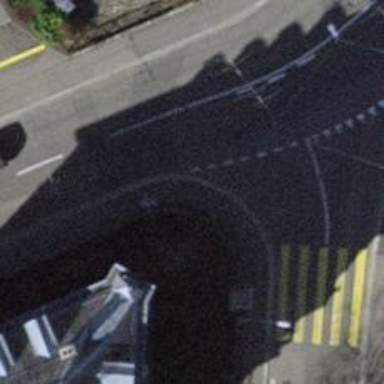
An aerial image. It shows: Asphalt sidewalk along the footway.